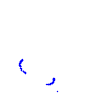
Particle: kaon